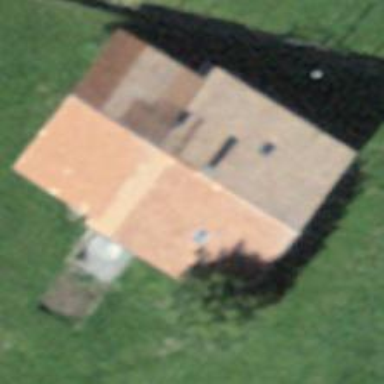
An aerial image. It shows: Farm building.